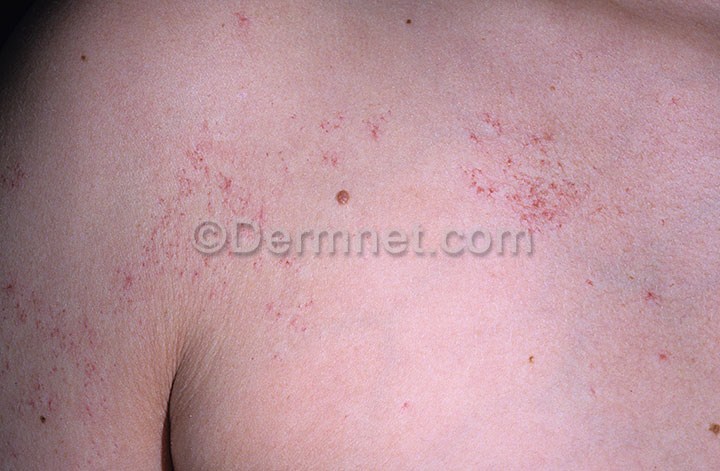
Disease: Vascular Tumors